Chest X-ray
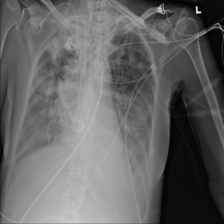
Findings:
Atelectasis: negative
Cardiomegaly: negative
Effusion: positive
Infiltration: positive
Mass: negative
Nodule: negative
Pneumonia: negative
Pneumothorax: negative
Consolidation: negative
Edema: negative
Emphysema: negative
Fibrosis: negative
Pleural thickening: negative
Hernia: negative